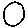
Label: circle